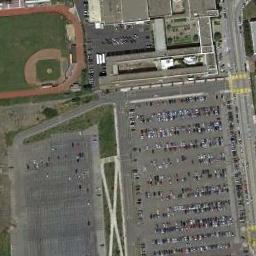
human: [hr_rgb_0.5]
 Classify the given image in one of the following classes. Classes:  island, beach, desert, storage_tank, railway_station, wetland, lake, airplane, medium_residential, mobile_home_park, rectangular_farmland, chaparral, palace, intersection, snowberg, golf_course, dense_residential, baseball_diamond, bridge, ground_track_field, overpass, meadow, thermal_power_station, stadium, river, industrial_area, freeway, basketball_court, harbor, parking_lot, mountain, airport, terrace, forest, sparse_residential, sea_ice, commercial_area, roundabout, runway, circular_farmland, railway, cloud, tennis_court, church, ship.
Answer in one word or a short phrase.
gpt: baseball_diamond